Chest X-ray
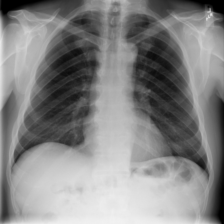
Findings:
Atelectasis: negative
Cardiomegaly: negative
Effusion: negative
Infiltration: negative
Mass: negative
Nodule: negative
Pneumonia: negative
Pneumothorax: negative
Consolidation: negative
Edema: negative
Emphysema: negative
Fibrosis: negative
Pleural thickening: negative
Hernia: negative